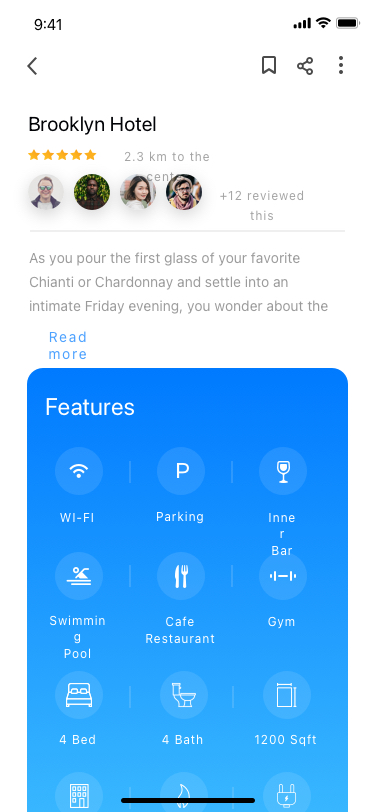
Text in this UI design:
1200 Sqft
4 Bath
4 Bed
Gym
Cafe Restaurant
Swimming Pool
Inner Bar
Parking
WI-FI
Features
Read more
As you pour the first glass of your favorite Chianti or Chardonnay and settle into an intimate Friday evening, you wonder about the wine’s origins. Look no further for the answer to your fleeting Friday night queries-Italy, land of romantics, heroic epics and passionately-written plays. In the countryside and cities where the Renaissance began it seems fitting to find a hedonistic exploration of the richest vineyards in the world to suit even the pickiest travelers. Best known for its world-renowned wines paired with decadent cuisine and intertwined with the rich culture of the people who produce it, it’s not just another spot on the globe- it’s a destination filled with memories to last a lifetime.

With La Dolce Vita the sky is the limit for destinations and experiences. They’ve thought of everything- from famous vineyards to elegant accommodations. The names are all familiar: Sicily, Tuscany, Venice, Verona-but these places are more than just a name on a fine bottle or a magical place in a Shakespearean play. With La Dolce Vita the countryside and cities become real as you taste “the good life” firsthand.

A relaxing walking tour of the Amalfi Coast in south Naples, home of outstanding wines from ancient Greek grapes, such as Aglianico, Greco di Tufo, and Fiano di Avellino, is just one amazing tour. Enjoy hillsides covered in lemon trees and umbrella pines, fresh seafood and the breathtaking sea that gave it life as Mt. Vesuvius rises behind you in majestic and ancient grace. If wheels and pedals are more to your liking you can coast through the countryside of Chianti Classico in Tuscany and see the dense forests and medieval castles that gave birth to wine of the same name. Enjoy authentic pasta fagioli prepared with handmade pasta and porcini mushrooms. A full glass of Chianti in your hand you watch the sun sets across the winding vineyards below you.

These tours are made for lovers and groups alike, as well as offering customized tours and additional single accommodations. Designed to dazzle the most inexperienced, as well as most elegant wine connoisseur, tours run May to November and are generally booked for five day and six nights stays.
+12 reviewed this
2.3 km to the center
Brooklyn Hotel